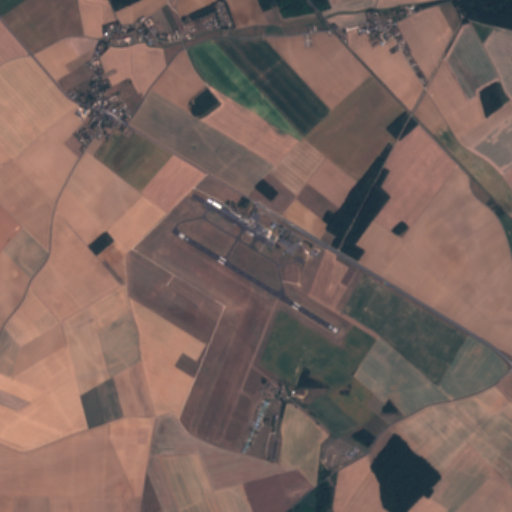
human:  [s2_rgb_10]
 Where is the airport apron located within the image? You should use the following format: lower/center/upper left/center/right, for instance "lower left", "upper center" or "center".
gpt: The airport apron is located in the lower center of the image.
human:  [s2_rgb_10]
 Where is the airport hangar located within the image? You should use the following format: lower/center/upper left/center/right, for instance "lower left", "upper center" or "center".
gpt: The airport hangar is located in the lower center of the image.
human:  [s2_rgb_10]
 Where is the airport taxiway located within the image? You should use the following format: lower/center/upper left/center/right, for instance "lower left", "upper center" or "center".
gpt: The airport taxiway is located in the lower center of the image.
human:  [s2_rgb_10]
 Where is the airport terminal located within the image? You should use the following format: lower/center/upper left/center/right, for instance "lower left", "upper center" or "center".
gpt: The airport terminal is located in the center of the image.
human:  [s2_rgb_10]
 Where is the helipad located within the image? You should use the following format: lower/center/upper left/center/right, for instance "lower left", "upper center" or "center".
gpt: The helipad is located in the center of the image.
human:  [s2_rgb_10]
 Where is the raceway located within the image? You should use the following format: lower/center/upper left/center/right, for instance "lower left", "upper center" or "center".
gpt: The raceway is located in the lower right of the image.
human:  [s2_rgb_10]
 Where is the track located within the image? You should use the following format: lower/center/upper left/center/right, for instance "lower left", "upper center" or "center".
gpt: The track is located in the lower right of the image.
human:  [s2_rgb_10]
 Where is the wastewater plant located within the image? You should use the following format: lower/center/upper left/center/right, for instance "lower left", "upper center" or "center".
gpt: The wastewater plant is located in the upper center of the image.
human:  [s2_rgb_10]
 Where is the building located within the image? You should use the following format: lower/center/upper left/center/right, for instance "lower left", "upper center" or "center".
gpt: There is no building in the image.